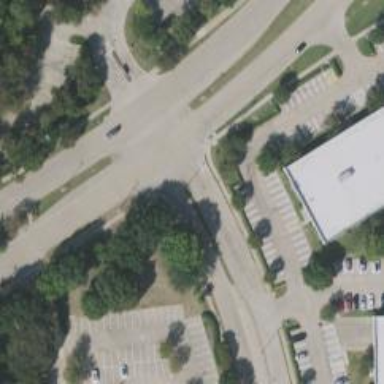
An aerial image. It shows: Tertiary road with separate sidewalk.